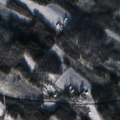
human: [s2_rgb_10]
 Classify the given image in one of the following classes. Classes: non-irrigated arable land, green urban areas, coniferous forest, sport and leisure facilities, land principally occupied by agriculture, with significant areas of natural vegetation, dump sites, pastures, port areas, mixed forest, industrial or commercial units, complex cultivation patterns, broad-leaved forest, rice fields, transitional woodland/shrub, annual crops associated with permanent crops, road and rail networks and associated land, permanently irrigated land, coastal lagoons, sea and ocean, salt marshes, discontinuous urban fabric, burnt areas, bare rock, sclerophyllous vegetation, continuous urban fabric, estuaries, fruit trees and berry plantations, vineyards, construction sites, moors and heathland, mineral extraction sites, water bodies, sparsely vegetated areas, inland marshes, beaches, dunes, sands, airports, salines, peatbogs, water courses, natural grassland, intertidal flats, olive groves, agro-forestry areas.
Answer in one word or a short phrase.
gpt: non-irrigated arable land, mixed forest, transitional woodland/shrub